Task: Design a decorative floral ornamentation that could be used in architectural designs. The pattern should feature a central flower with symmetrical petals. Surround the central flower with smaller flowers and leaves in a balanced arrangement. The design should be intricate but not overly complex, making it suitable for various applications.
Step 698:
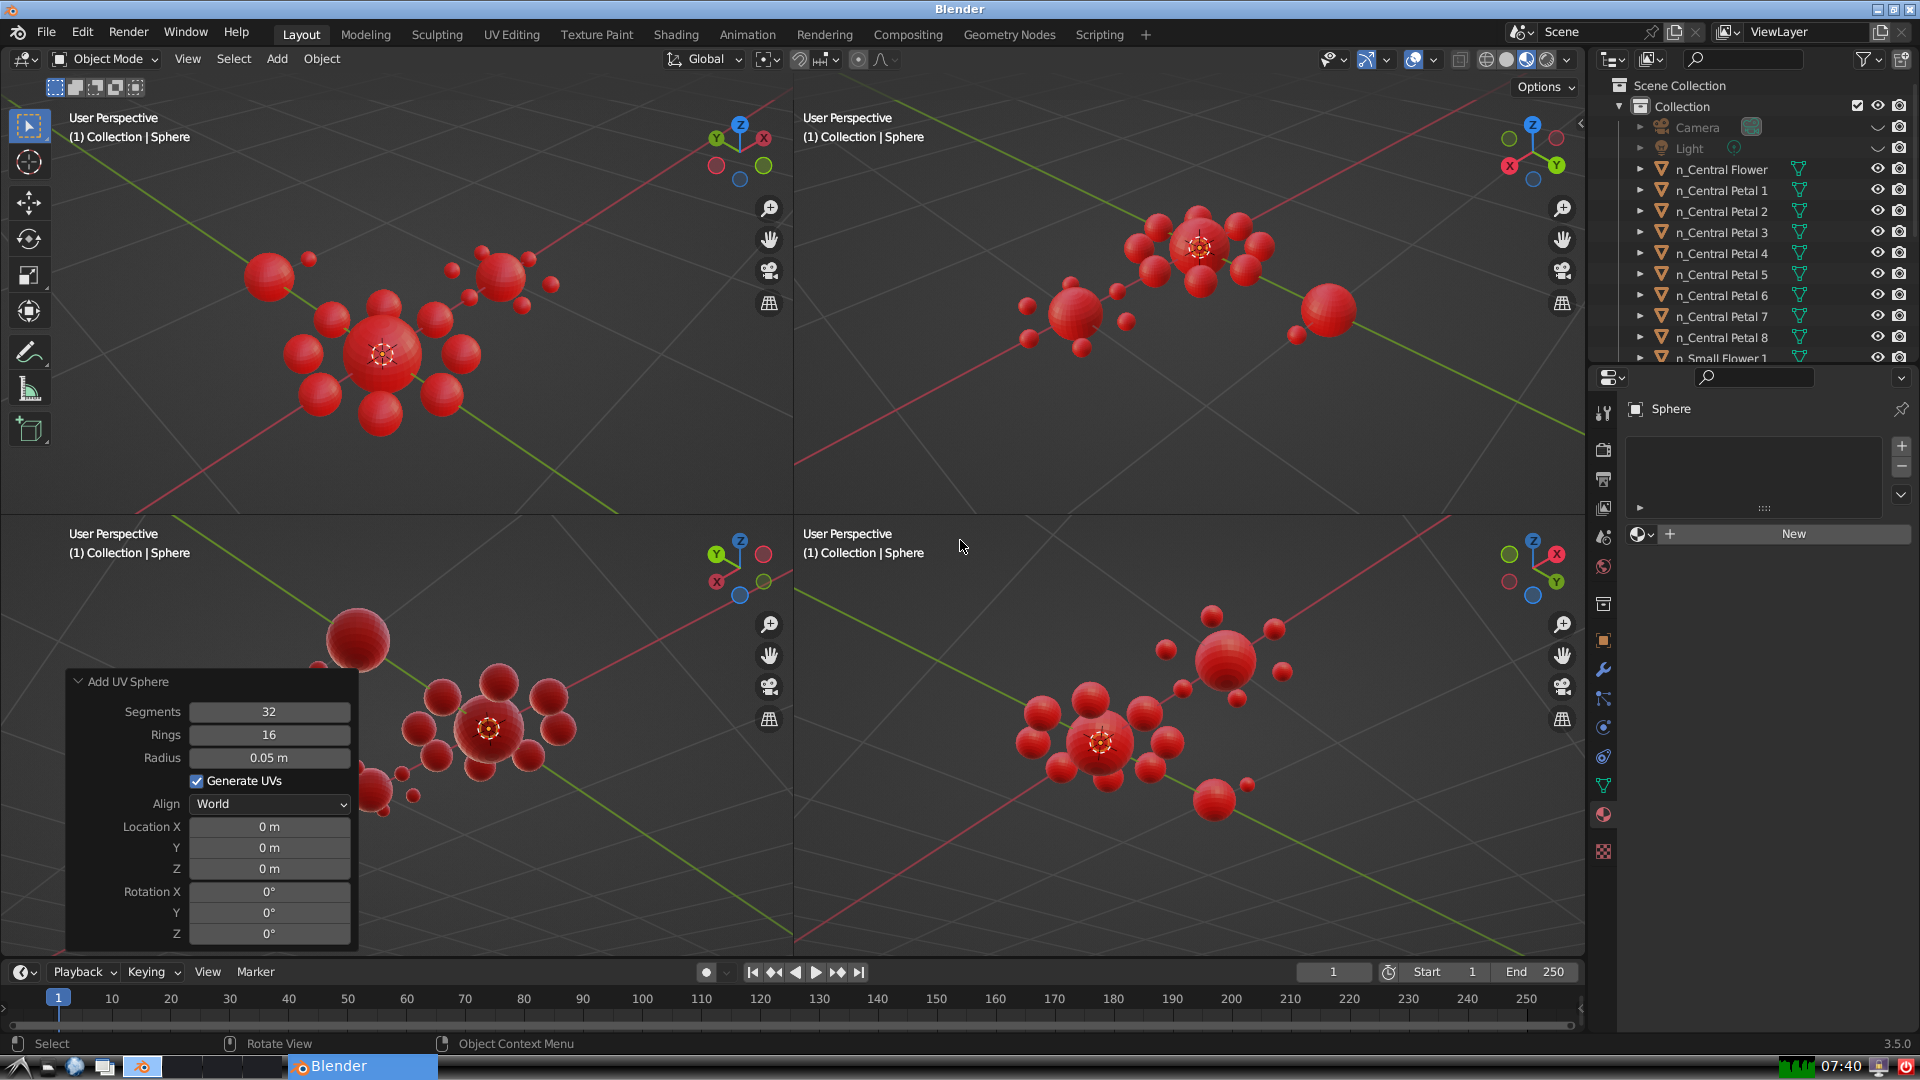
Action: {"key_press": ['Ctrl, Home']}